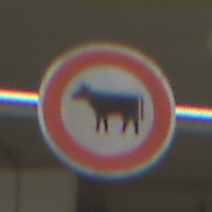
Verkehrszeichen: VerbotViehtrieb
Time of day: Midday
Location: Roofed (Urban)
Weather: Overcast
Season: NotSpecified
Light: Artificial